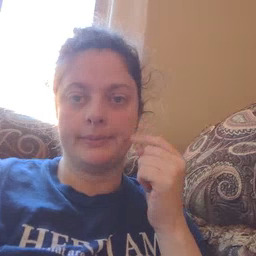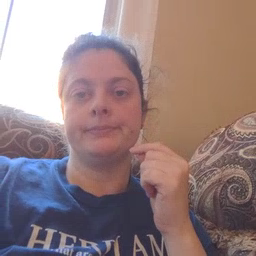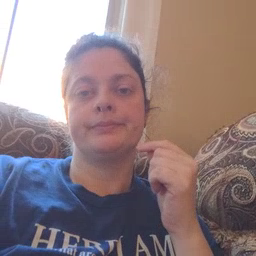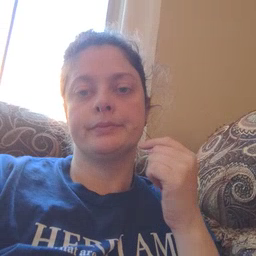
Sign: callonphone